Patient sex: M
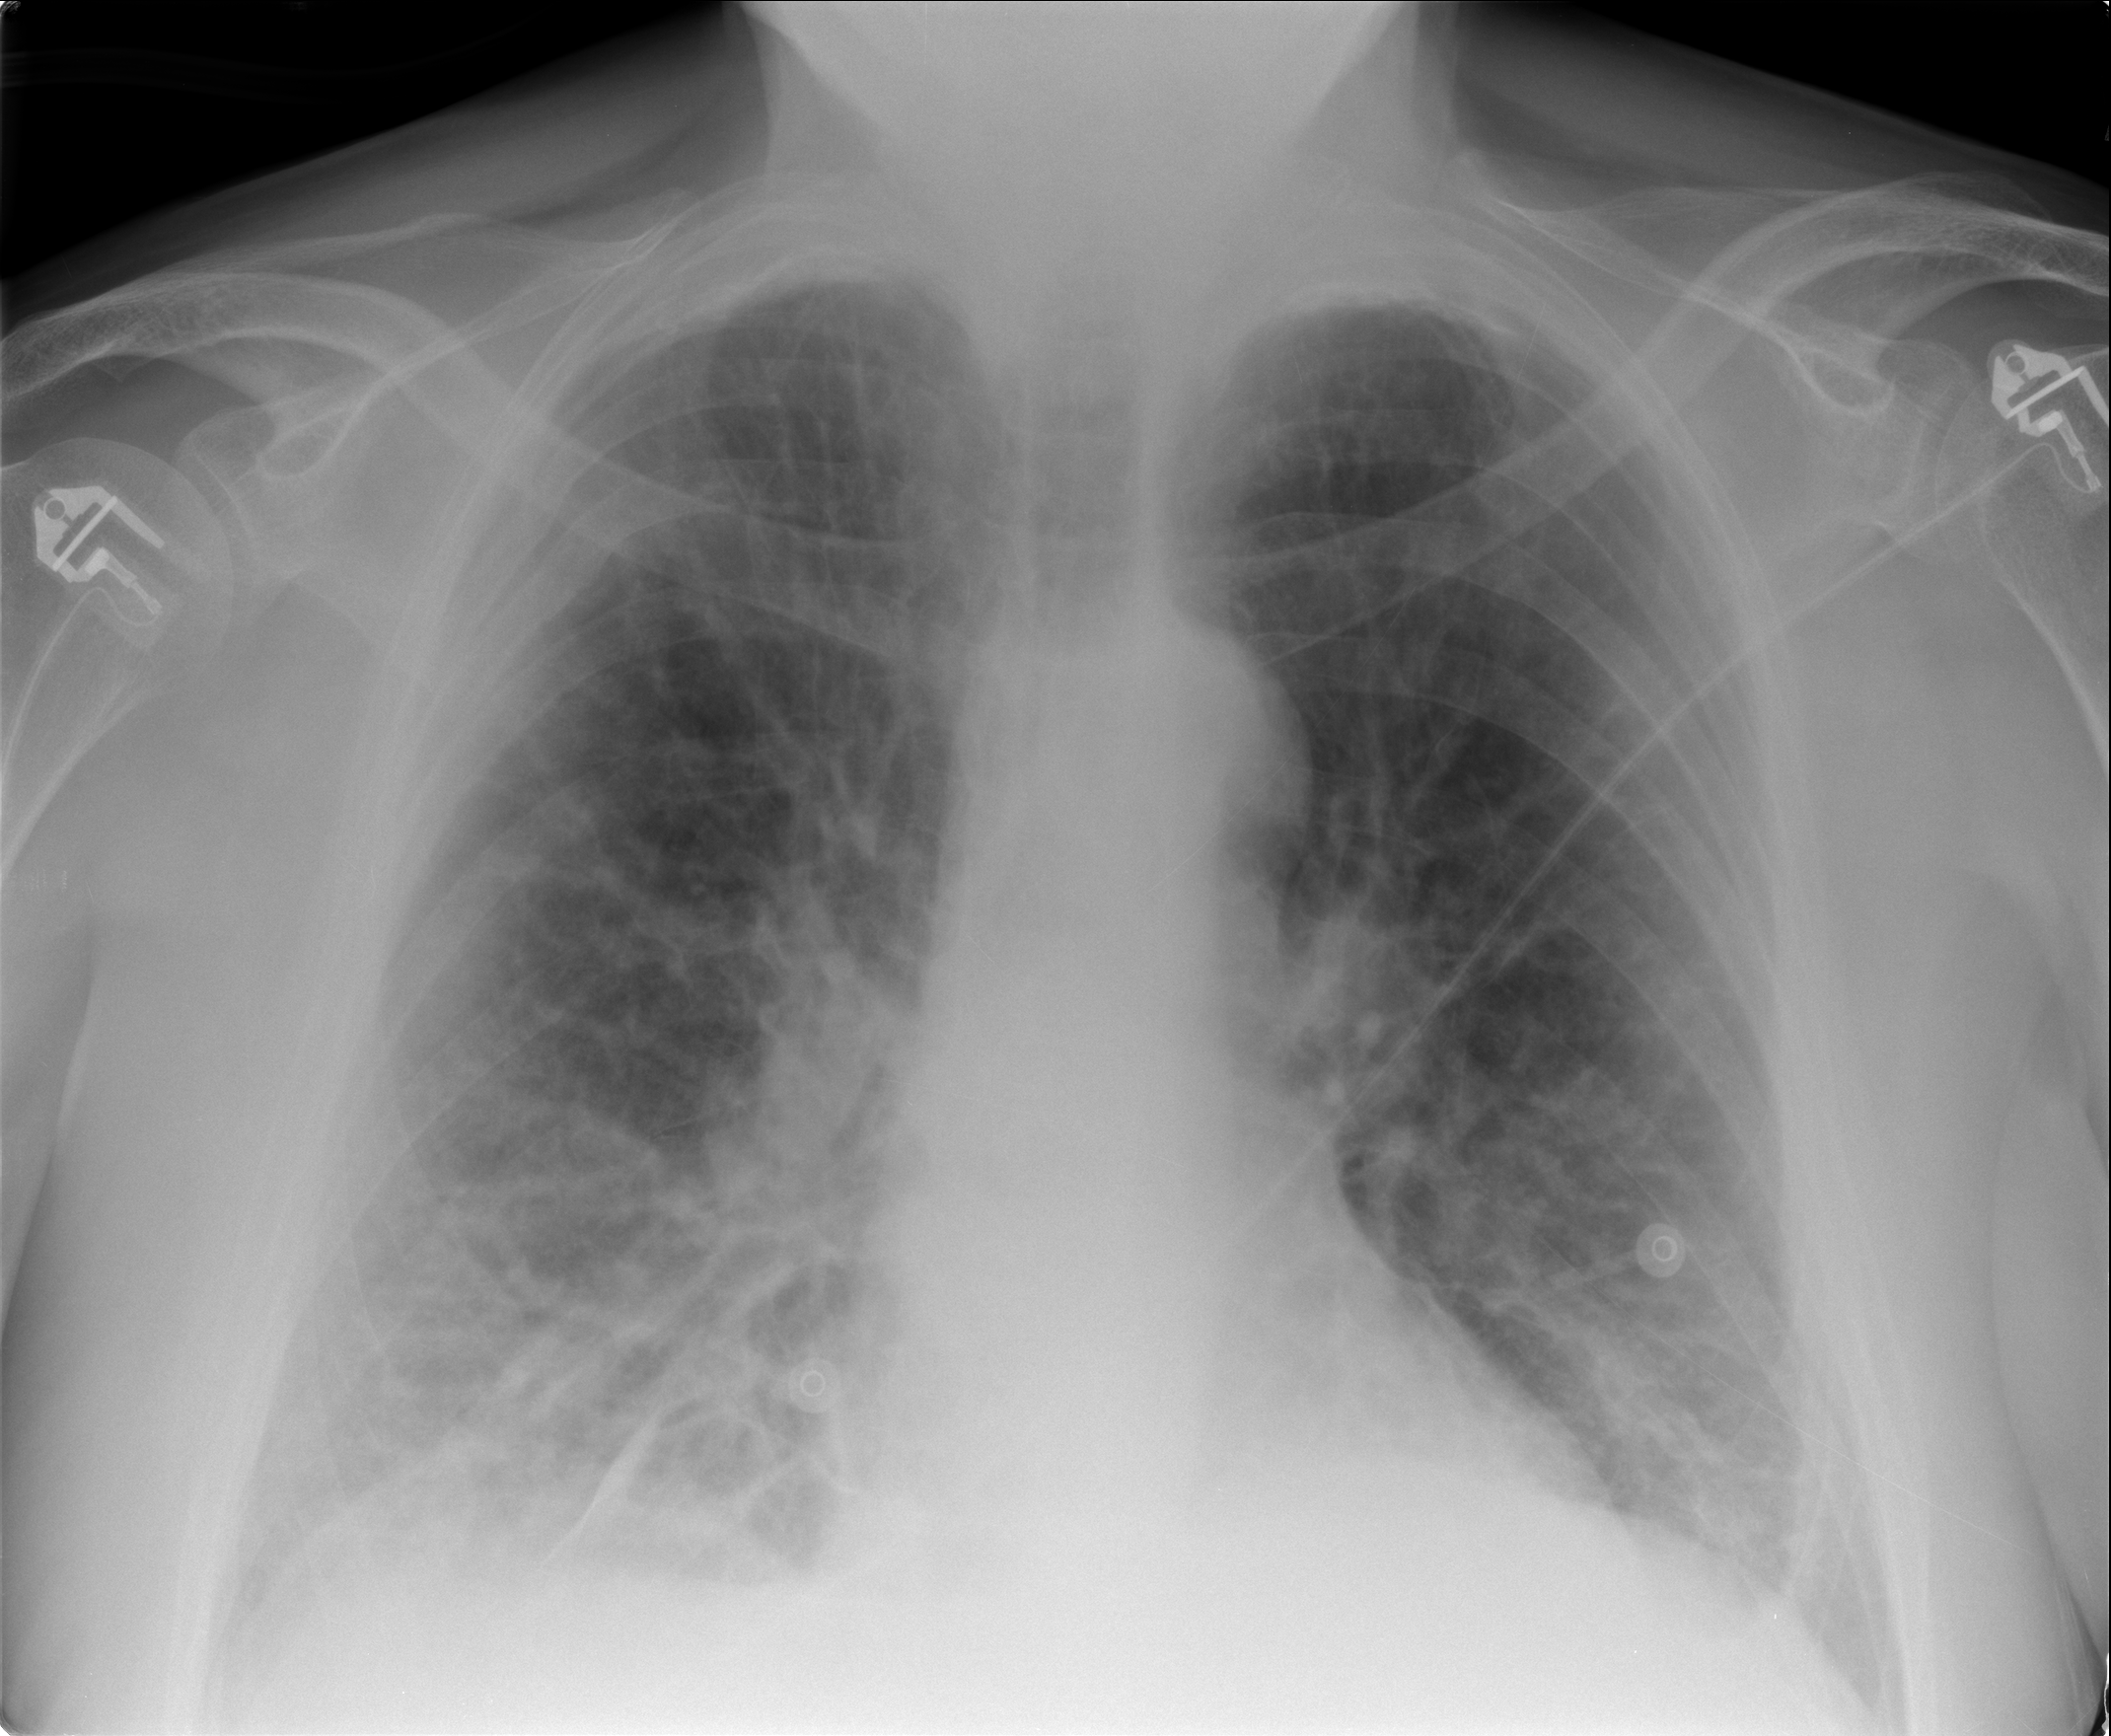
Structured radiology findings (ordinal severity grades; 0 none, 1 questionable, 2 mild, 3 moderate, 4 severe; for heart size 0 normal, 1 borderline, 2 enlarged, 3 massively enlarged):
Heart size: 0
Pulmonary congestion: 0
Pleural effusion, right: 2
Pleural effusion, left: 0
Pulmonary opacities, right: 3
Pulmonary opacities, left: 2
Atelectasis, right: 0
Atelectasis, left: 0